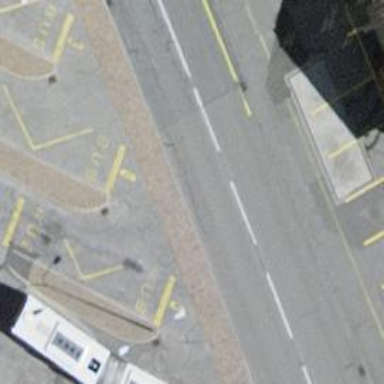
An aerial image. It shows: Bus station which is also public transport station.